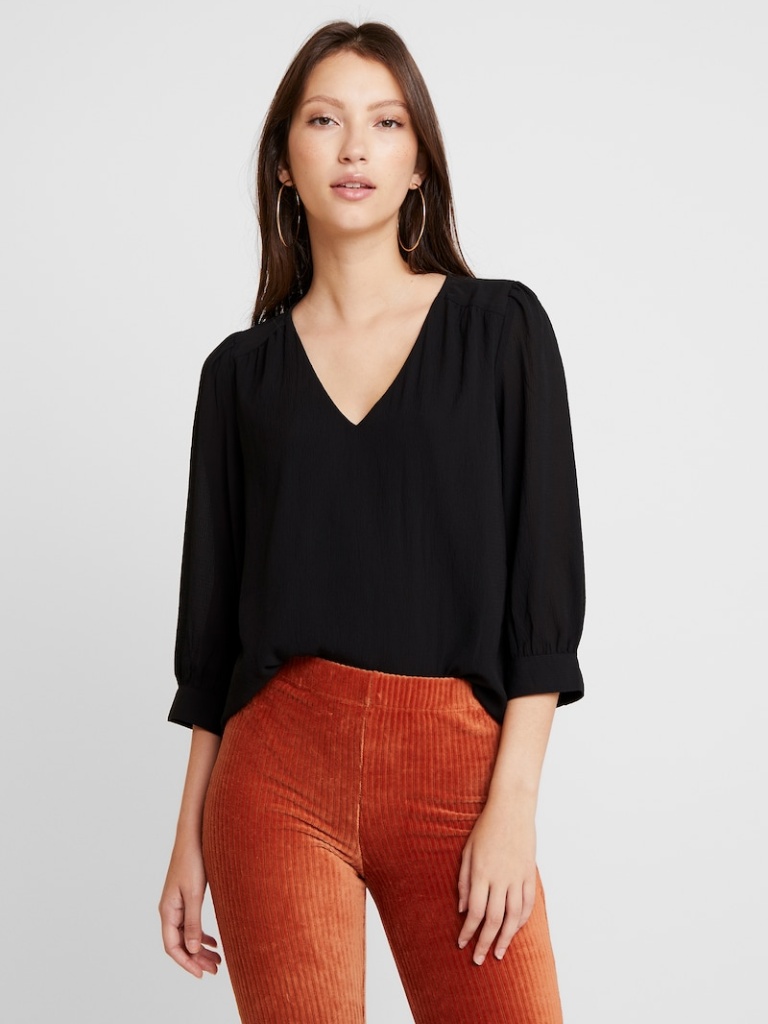
chiffon relaxed a long-sleeved with the sleeves down hip length French Tucked v-neck blouse